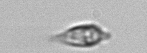
Label: Oxytoxum